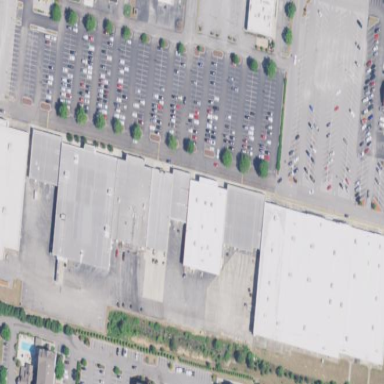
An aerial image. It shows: Retail building which is mall.